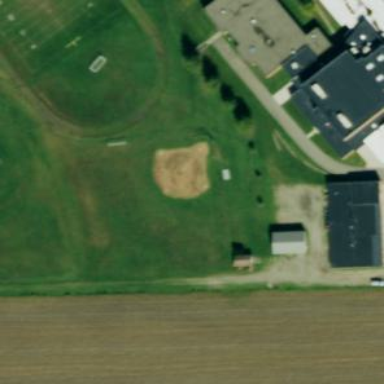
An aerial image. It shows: Baseball pitch for leisure land activities.